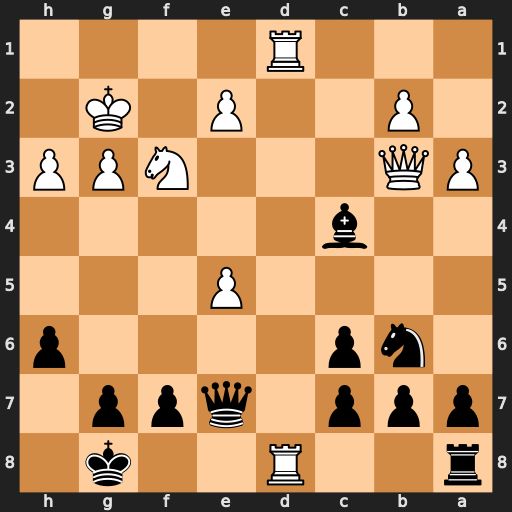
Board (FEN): r2R2k1/ppp1qpp1/1np4p/4P3/2b5/PQ3NPP/1P2P1K1/3R4
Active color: b
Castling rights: -
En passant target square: -
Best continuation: Rxd8 Rxd8+ Qxd8